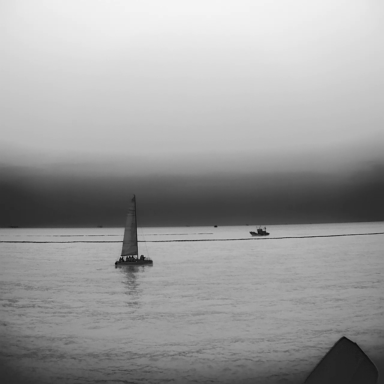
There is a sailboat in the infrared image.